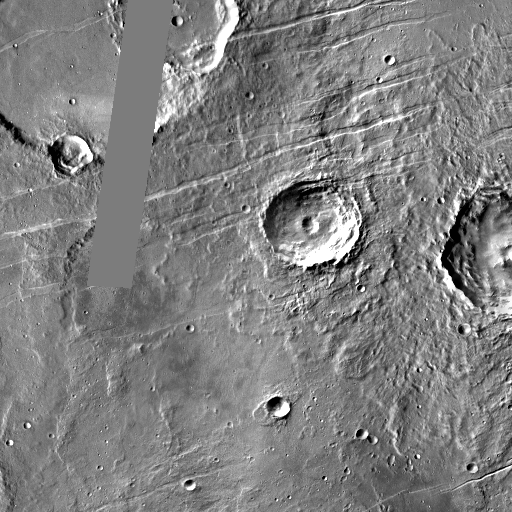
Crater classes present: Background, Other, Buried, Secondary